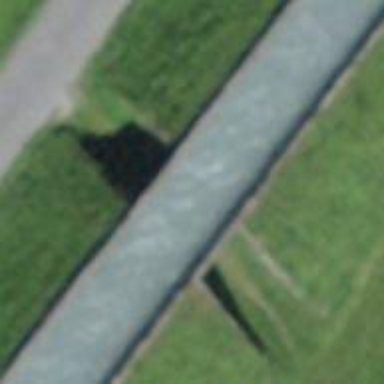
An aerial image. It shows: Path going through tunnel.